Question: I recently started using MVC, and as a test project I am creating a simple "blog". I have got a basic structure in place where the main page displays all the posts and when you click on it it will go into the detail page.

Now I am trying to add 'comments' (Comment.cs)to my posts from within the 'Home/Details' view, which basically requires me to have 2 models in 1 view. Model 1 is the 'Post' model and Model 2 is the 'Comment' model;
- -
This is the code for my 'Home/details' view:
'''
@model MVCPortfolio.Models.Post
@{
ViewBag.Title = "Details";
}
<h2>@Model.Title - @Model.Author</h2>
<fieldset>
<legend>Posted on @Model.Date.ToShortDateString()</legend>
<div class="content">
@Model.Content
</div>
</fieldset>
<div class="comments">
<ul>
@foreach (var c in Model.Comments)
{
<li>
@c.Content - @c.Author
</li>
}
</ul>
</div>
<div class="newcomment">
@* @Html.EditorFor(model => model) *@
</div>
<p>
@*
@Html.ActionLink("New Comment", "Comment", new { id = Model.PostId })
*@
|
@Html.ActionLink("Back to List", "Index")
</p>
'''
And this is my home controller, from within which I want to add comments.
'''
private PortfolioEntities db = new PortfolioEntities();
//
// GET: /Home/
public ActionResult Index()
{
var posts = (from p in db.Posts
orderby p.Date
select p);
return View(posts);
}
public ActionResult Details(int id)
{
var post = (from p in db.Posts
where p.PostId == id
select p).Single();
return View(post);
}
[HttpPost]
public ActionResult Comment(Comment comment)
{
if (ModelState.IsValid)
{
db.Comments.Add(comment);
db.SaveChanges();
return RedirectToAction("Details");
}
return View(comment);
}
}
'''
But what I don't understand is how to add the 'comment' to the 'post', I can easily add a new 'post' (<URL>, but I cannot figure out how to add a 'comment' from within the 'post' detail view.
Thank you for your time,
Thomas
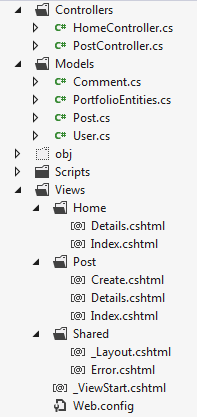
Answer: In view of the clarifications, I think you should create a <URL> for that.
In your view, subsitute
'''
@Html.ActionLink("New Comment", "Comment", new { id = Model.PostId })
'''
with a call to render a partial view
'''
@Html.Partial("_Comment")
'''
Your partial view should handle the UI for adding a 'Comment', ending with a call to your 'Comment' action method in your 'PostController'